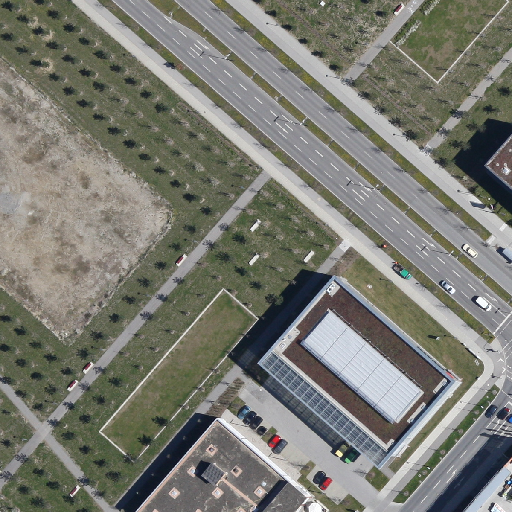
Referring expression: sidewalk along with tree